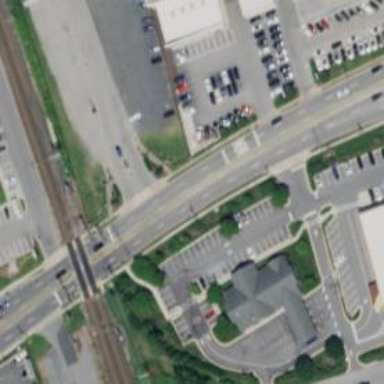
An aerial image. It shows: Secondary road with separate asphalt sidewalk.